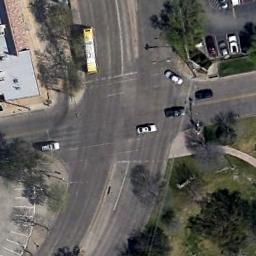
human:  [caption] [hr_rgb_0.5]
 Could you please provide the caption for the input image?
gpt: There are several moving vehicles on the road at the intersection, There are many buildings and some trees around the intersection, And many cars are parked in the open space beside the intersection .

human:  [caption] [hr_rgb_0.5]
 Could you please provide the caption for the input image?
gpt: There are many buildings of different shapes and sizes beside the intersection .

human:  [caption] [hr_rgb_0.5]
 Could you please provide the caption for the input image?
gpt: There are some houses near the crossroads .

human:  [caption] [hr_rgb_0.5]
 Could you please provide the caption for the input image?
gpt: A tilted intersection with sparse traffic is between a building and some green areas .

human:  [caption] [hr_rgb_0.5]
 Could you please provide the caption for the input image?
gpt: There are some trees and lawns beside the intersection .